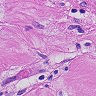
Metastatic tissue present: yes